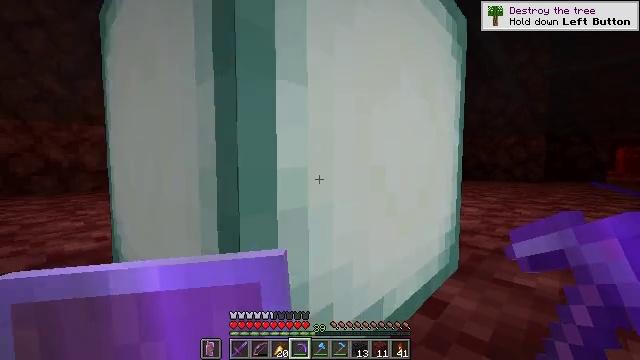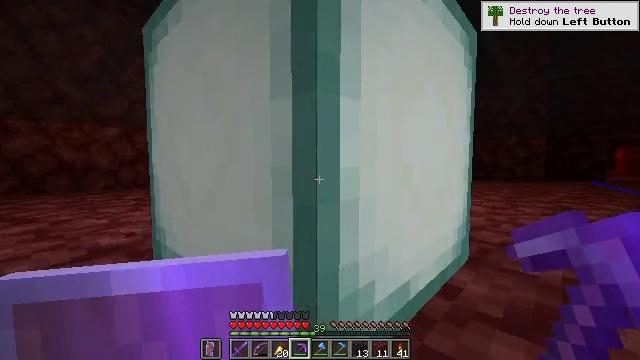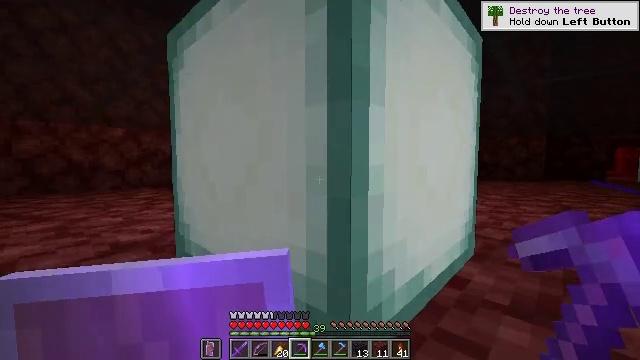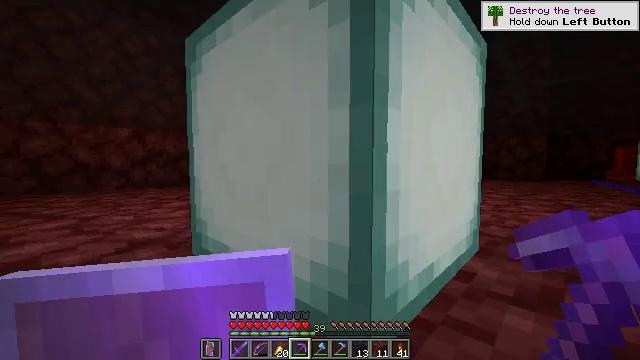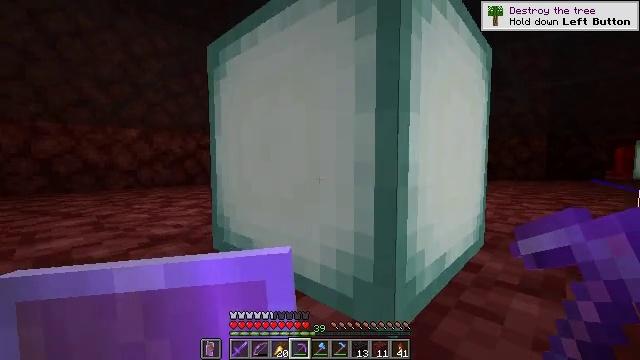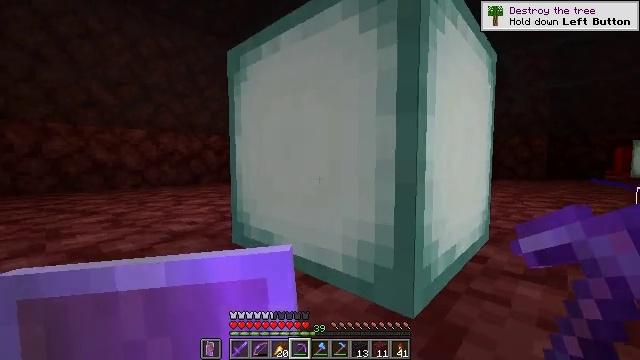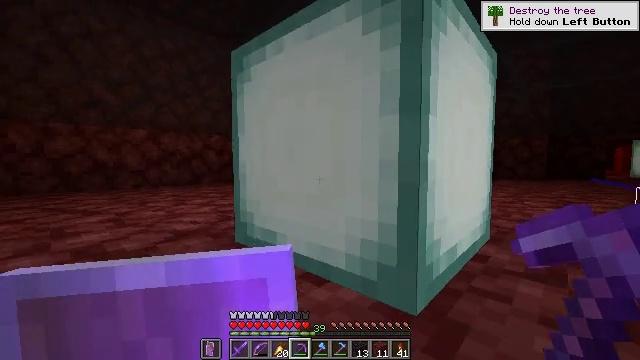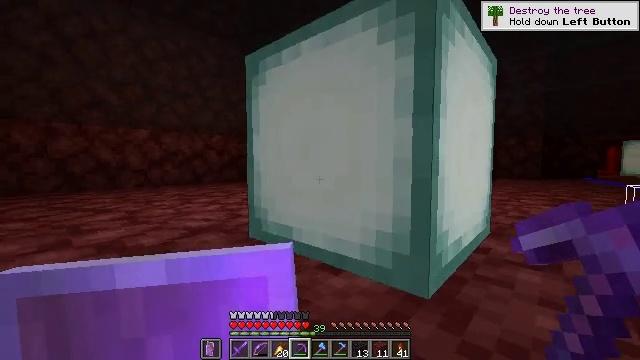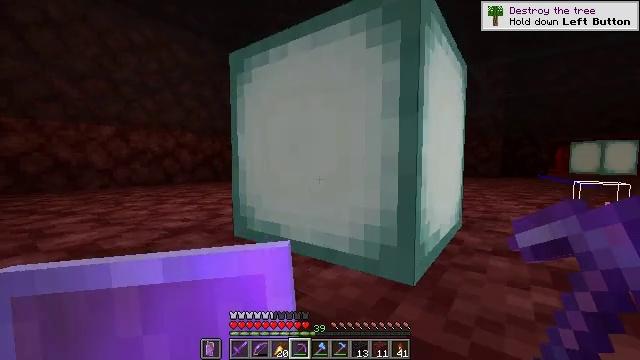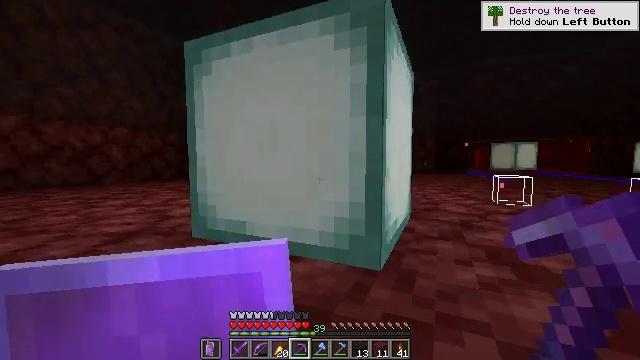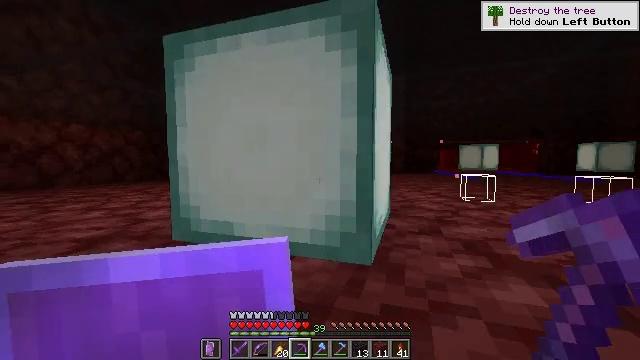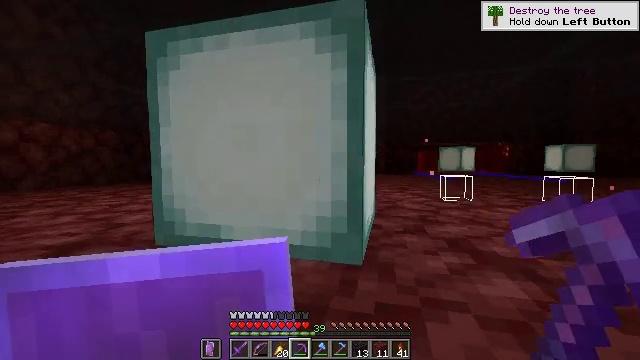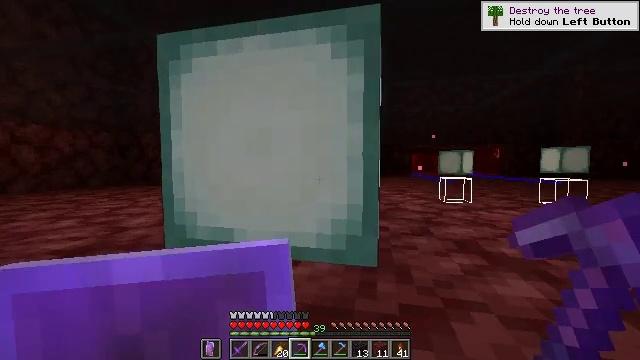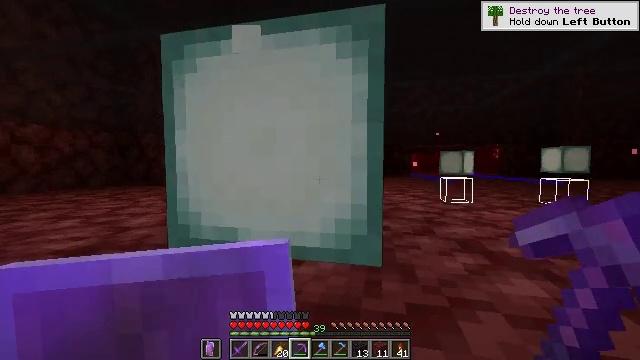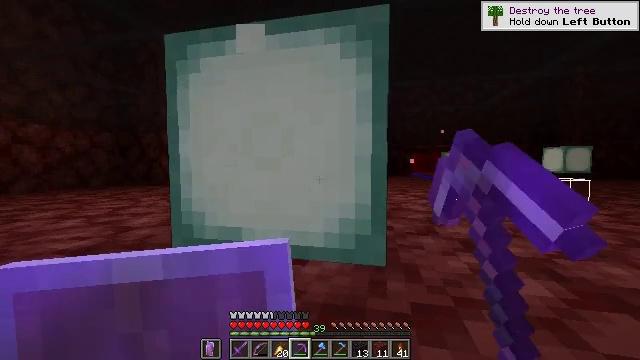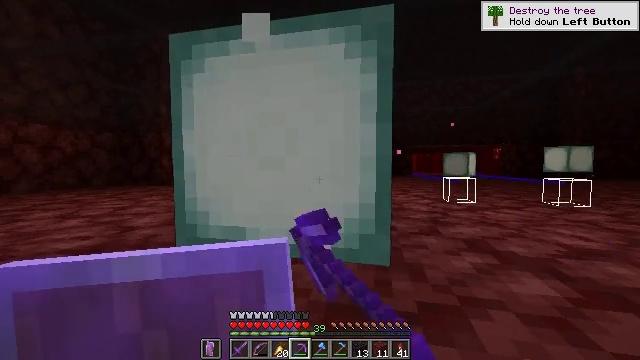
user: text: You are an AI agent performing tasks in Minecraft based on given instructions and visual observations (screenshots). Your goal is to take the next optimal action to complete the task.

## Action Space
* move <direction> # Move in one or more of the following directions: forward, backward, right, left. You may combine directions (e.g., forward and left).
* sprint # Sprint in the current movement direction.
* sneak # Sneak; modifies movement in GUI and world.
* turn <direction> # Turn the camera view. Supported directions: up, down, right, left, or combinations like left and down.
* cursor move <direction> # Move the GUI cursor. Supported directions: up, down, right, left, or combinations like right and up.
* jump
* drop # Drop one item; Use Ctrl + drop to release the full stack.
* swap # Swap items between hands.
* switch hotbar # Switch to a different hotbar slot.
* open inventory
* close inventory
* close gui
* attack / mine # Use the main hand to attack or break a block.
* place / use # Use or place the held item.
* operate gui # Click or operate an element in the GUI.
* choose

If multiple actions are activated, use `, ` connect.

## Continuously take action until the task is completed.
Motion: motion action
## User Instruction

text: Attack the sea lantern to retrieve it.
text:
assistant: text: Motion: move back and move left
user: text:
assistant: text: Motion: move back and move left
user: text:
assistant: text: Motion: move back and move left
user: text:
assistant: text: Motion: move back and move left
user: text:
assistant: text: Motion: move back and move left
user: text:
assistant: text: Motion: move back and move left
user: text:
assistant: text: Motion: move left
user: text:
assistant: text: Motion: move left, turn right
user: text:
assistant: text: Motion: move left, turn right
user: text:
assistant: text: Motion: move left, turn right
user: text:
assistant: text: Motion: move left, turn right
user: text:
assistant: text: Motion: move left, turn right
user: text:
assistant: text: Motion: attack / mine
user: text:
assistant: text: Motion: attack / mine
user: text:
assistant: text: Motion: attack / mine
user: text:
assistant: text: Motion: attack / mine
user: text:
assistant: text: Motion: attack / mine
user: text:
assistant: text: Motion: attack / mine
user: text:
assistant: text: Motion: attack / mine
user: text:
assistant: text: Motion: attack / mine
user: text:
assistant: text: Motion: attack / mine
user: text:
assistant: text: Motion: attack / mine
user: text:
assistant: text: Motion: attack / mine
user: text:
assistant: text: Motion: attack / mine
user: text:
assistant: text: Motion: attack / mine
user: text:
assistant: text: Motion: attack / mine
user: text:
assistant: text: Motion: attack / mine
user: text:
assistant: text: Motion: attack / mine
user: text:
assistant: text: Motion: attack / mine
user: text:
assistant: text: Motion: no_op